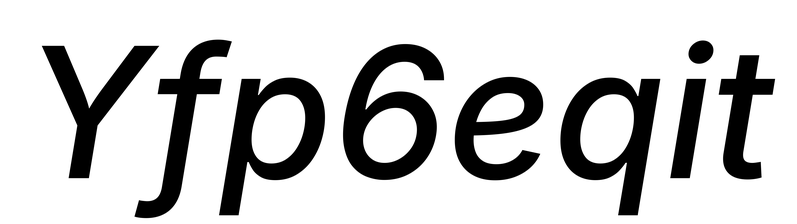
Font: Inter-Italic_Medium_Italic